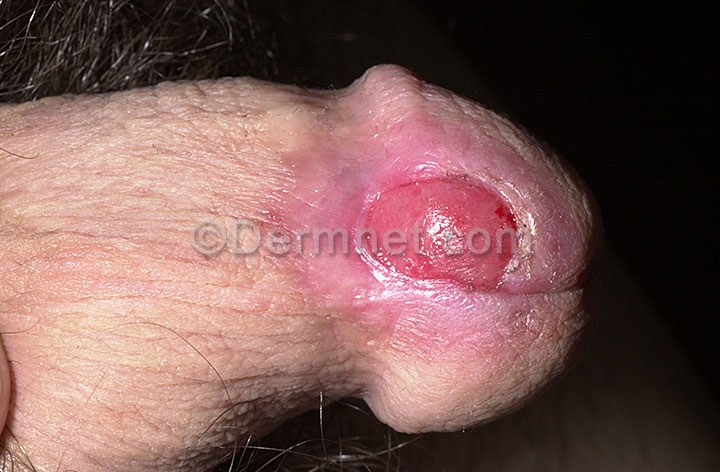
Disease: Exanthems and Drug Eruptions